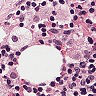
Metastatic tissue present: no